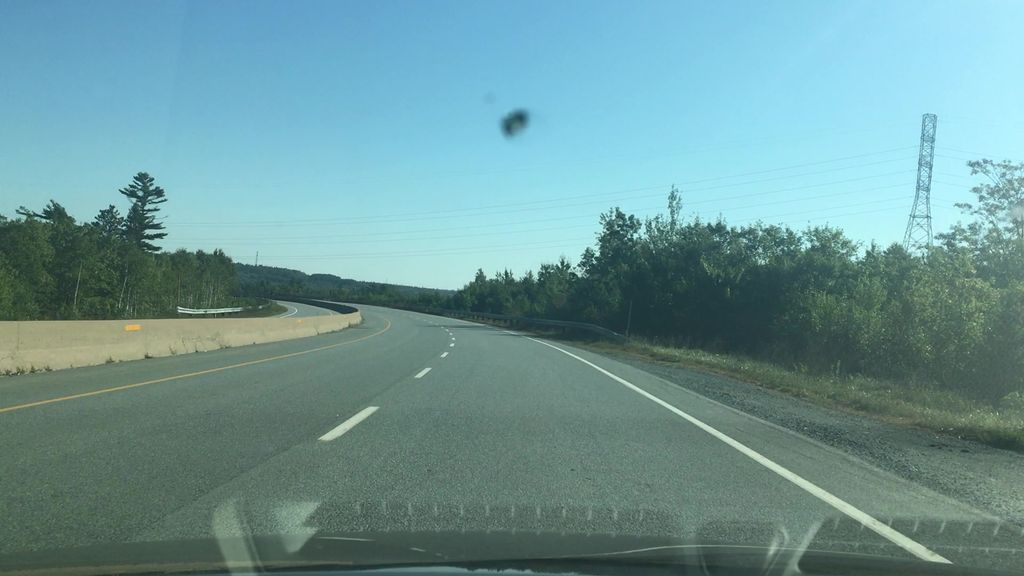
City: halifax